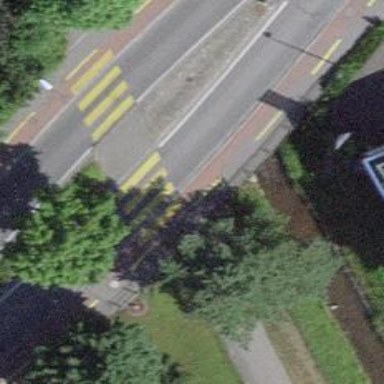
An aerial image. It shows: Kerb barrier.